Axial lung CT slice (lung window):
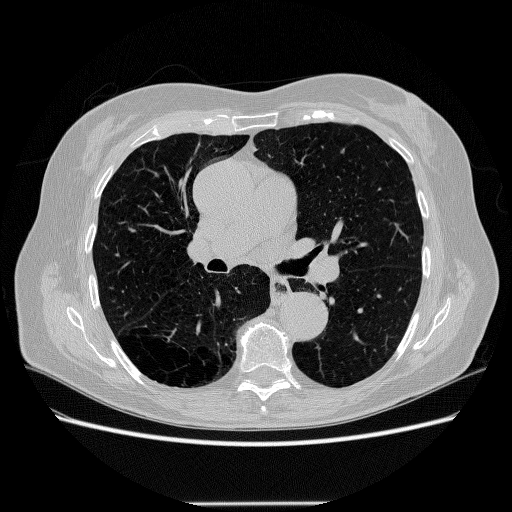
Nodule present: no